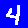
Digit: 4